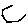
Label: hexagon